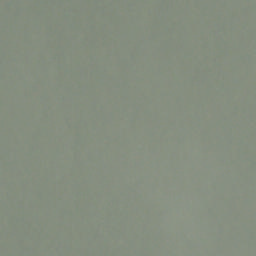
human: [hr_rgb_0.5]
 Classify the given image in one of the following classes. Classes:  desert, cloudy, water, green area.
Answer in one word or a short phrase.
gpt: cloudy